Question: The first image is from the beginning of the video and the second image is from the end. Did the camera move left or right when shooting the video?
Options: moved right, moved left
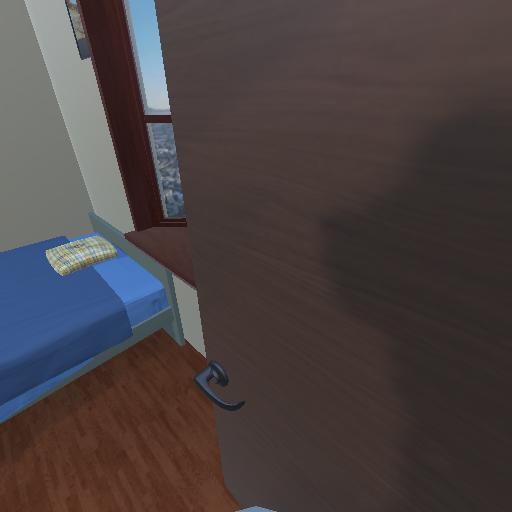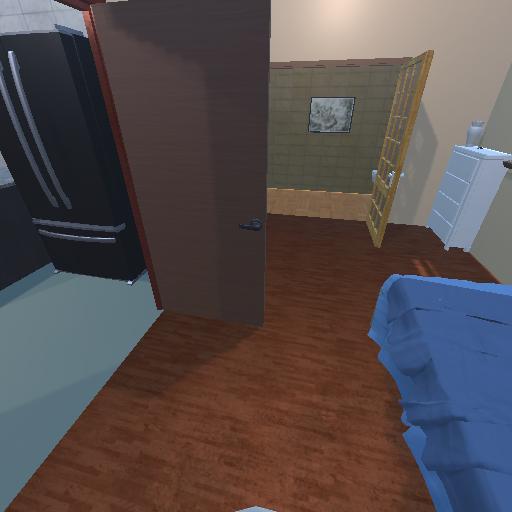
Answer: moved right